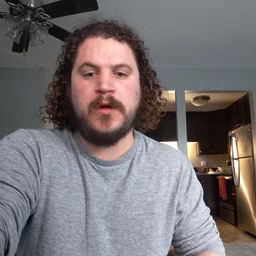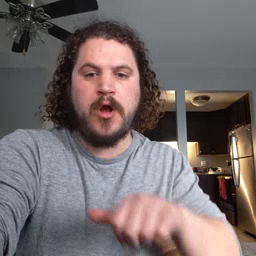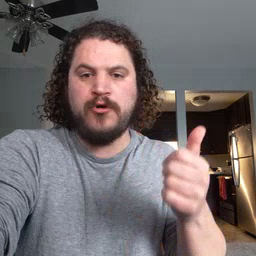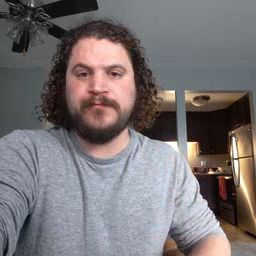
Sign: another